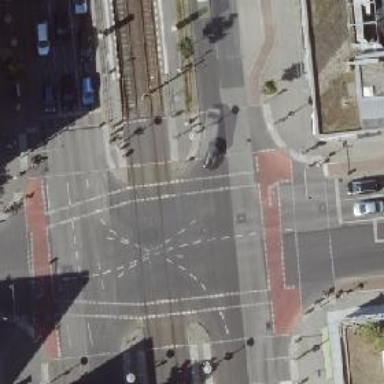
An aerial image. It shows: Road with traffic signals.